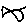
Label: fish